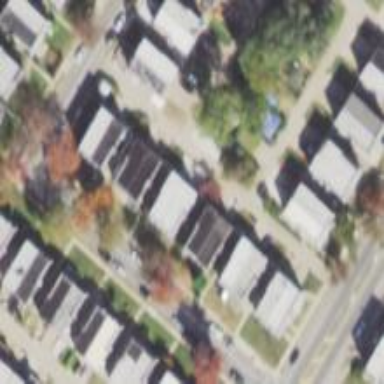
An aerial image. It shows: Alleyway designated as service road.